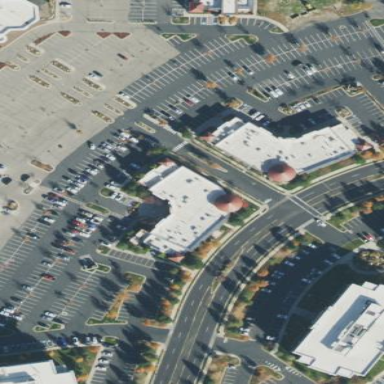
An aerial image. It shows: Retail building.